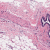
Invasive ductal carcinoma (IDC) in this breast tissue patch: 0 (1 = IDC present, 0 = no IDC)